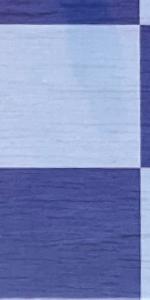
Label: Empty